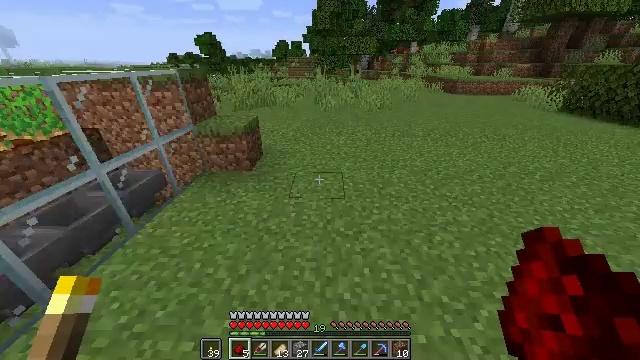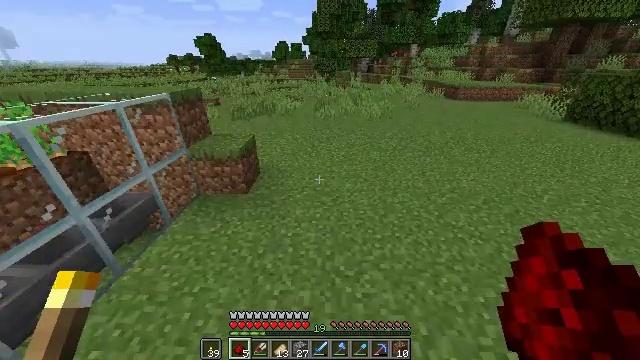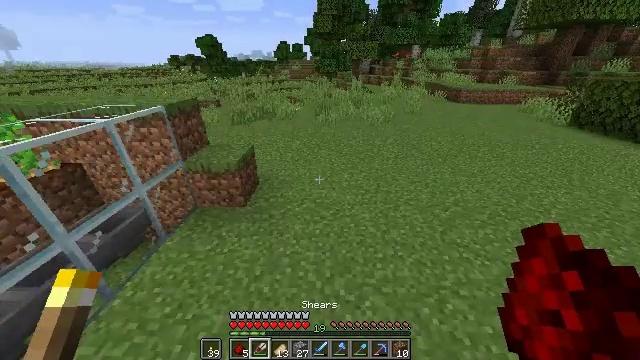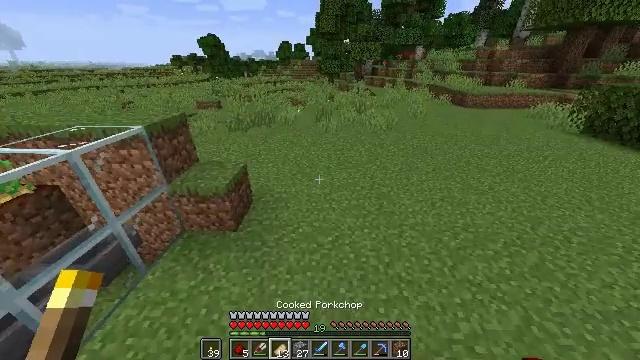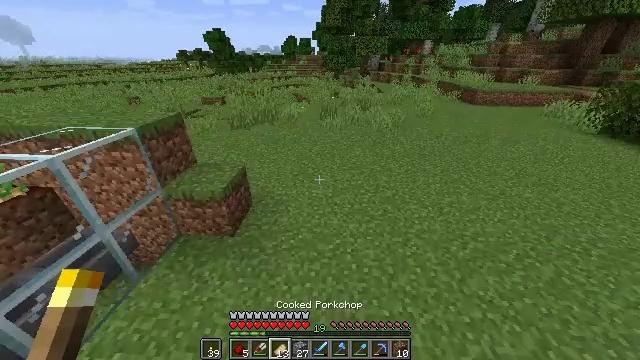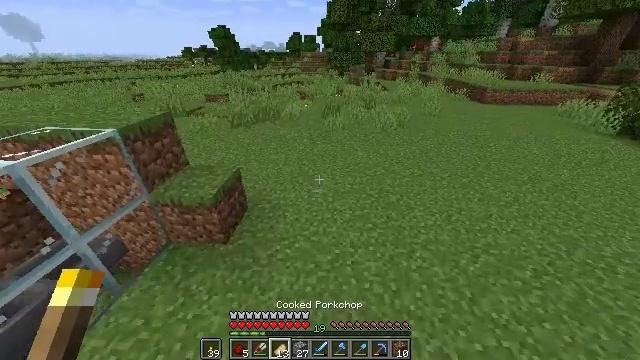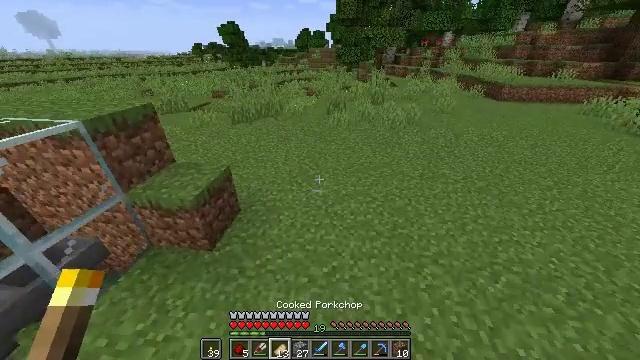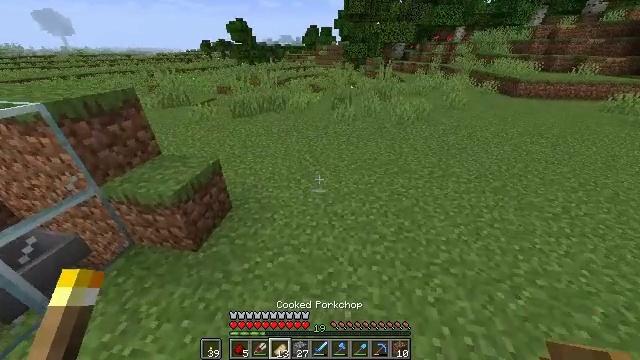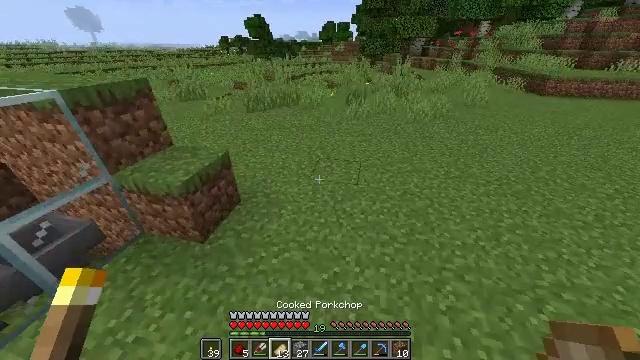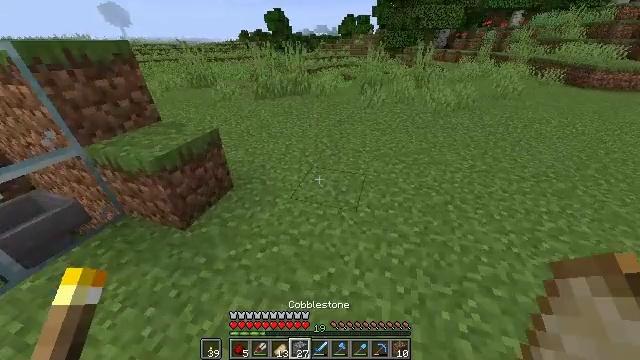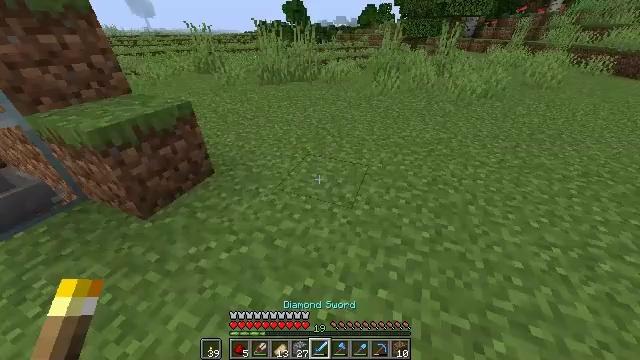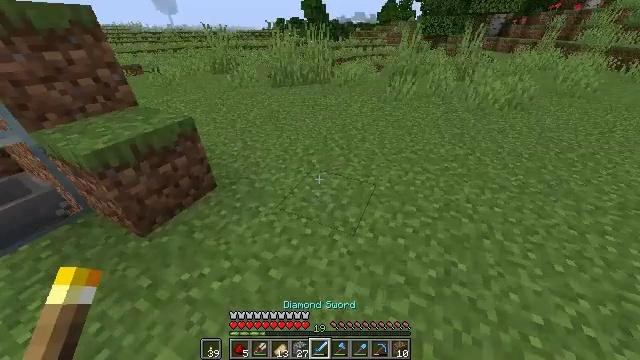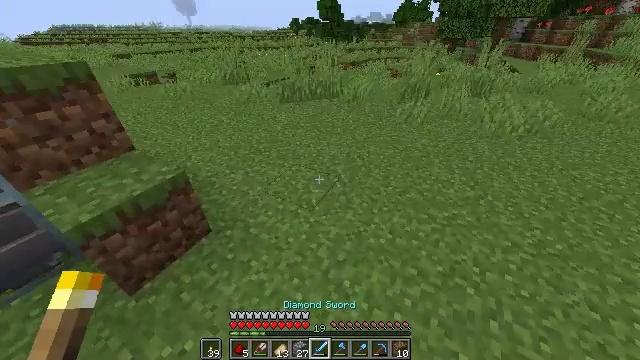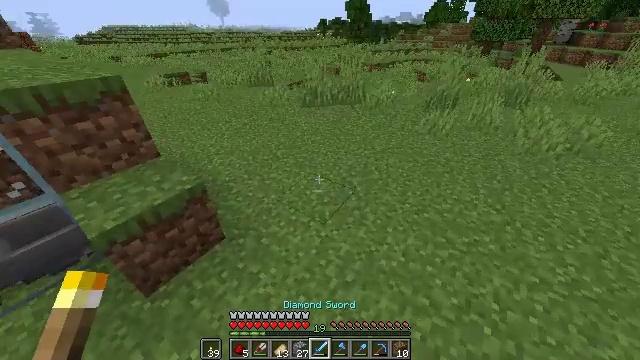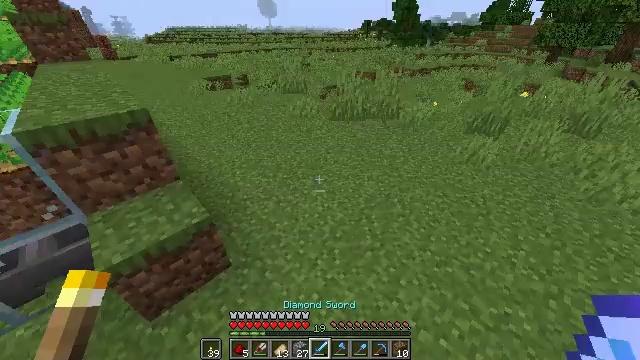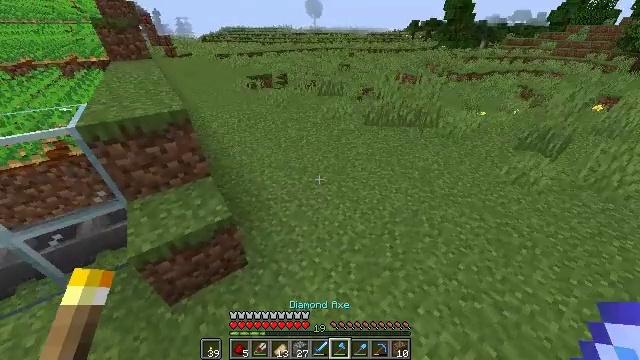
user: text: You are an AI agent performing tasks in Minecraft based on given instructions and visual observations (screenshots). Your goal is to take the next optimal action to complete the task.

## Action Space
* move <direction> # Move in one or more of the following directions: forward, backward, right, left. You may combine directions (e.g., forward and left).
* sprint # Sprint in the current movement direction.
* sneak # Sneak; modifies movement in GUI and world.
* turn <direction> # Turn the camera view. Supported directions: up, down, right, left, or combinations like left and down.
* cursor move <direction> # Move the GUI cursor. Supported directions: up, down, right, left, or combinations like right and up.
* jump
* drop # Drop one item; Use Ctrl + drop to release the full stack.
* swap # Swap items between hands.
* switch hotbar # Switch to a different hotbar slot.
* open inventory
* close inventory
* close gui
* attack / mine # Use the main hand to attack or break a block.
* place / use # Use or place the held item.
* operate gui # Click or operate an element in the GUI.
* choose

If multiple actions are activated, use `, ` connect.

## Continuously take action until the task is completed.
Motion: motion action
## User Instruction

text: Retrieve the redstone wire by breaking it.
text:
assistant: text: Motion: move forward and move right, jump
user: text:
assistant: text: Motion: move forward and move right, jump
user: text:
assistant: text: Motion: move forward and move right, jump
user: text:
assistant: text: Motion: move forward and move right, turn left and down, jump
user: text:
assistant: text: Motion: move forward and move right, turn left, jump
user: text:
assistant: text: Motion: move forward and move right, sprint, turn left, jump
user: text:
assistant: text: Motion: move forward and move right, sprint, turn left, jump
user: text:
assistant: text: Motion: move forward and move right, sprint, turn left, jump
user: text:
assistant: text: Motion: move forward and move right, sprint, turn left, jump
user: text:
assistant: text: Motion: move forward, sprint, turn left and down, jump
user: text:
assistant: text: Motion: move forward, sprint, turn left, jump
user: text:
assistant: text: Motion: move forward, turn left, jump
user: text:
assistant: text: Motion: move forward, turn left, jump
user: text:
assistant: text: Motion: move forward, turn left, jump
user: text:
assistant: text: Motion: move forward, turn left, jump
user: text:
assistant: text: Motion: move forward, turn left, jump
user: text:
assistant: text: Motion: move forward, turn left, jump
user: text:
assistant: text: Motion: move forward, turn left and up, jump
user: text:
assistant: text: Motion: move forward, turn left and up, jump
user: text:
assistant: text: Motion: move forward, turn left, jump
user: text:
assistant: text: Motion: move forward, jump
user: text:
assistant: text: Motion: move forward, sprint, jump
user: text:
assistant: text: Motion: move forward, sprint, jump
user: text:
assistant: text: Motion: move forward, sprint, jump
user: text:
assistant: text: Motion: move forward, sprint, jump
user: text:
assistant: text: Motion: move forward, sprint, turn left and up, jump
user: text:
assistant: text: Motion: move forward, sprint, turn left and up, jump
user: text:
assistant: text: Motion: move forward, jump
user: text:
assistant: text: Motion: move forward, jump
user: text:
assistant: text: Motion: move forward, jump